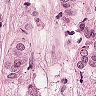
Metastatic tissue present: yes